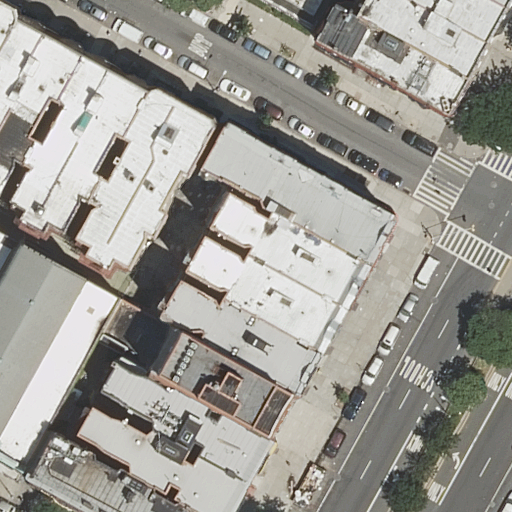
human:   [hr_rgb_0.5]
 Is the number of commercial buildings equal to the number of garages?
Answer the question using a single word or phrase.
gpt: yes

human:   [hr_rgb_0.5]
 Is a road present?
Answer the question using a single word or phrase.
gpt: yes

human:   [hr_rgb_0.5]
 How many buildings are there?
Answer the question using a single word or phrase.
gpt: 18

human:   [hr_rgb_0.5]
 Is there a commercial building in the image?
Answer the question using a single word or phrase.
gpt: no

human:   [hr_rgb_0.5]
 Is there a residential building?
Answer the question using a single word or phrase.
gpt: yes

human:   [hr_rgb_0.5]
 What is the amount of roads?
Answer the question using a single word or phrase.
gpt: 6

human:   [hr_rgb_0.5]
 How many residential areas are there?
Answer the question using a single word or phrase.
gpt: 0

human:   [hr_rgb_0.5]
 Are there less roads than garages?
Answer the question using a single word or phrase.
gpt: no

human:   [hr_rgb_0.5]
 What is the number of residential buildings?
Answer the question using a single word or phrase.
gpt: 18

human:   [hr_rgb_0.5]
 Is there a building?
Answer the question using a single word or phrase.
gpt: yes

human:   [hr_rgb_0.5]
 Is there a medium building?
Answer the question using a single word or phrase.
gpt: yes

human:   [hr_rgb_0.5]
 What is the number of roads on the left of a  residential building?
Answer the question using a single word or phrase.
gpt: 6

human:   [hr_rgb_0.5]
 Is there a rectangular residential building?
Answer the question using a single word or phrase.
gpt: yes

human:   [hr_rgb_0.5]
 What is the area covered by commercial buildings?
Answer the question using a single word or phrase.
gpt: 0m2

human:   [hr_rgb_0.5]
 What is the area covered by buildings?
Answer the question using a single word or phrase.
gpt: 4697m2

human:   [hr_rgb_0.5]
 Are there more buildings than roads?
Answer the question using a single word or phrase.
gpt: yes

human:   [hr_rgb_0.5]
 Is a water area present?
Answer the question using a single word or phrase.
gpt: no

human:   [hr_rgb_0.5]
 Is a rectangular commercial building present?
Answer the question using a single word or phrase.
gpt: no

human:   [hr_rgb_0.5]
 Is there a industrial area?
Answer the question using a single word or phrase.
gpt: no

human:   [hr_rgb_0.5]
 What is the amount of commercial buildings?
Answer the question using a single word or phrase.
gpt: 0

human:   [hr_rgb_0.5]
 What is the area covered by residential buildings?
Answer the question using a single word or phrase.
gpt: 4697m2

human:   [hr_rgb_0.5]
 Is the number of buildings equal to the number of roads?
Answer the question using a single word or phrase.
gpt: no

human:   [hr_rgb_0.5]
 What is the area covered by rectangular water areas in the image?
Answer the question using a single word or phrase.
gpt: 0m2

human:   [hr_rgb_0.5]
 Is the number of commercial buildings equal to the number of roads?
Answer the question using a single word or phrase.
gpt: no

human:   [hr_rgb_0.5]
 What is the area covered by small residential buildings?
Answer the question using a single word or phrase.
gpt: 148m2

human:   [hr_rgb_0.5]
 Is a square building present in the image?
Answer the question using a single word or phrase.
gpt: no

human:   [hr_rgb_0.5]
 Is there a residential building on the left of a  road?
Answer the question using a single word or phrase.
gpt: yes

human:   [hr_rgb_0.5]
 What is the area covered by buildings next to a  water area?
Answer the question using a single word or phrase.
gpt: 0m2

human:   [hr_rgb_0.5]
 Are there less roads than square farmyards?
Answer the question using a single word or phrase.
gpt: no

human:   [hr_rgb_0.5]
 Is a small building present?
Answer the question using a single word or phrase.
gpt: yes

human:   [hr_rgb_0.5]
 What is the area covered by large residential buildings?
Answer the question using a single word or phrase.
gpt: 679m2

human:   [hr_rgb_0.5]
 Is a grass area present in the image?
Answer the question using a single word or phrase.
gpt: no

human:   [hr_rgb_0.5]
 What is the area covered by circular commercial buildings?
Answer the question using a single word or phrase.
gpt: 0m2

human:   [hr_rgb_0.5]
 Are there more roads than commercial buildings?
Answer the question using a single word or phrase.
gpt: yes

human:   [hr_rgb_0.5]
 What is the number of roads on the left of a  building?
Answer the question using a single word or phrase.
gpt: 6

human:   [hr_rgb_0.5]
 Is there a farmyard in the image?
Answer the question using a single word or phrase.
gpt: no

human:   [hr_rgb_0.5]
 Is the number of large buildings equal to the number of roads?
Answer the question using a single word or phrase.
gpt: no

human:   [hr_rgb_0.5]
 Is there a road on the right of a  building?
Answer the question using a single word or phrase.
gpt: yes

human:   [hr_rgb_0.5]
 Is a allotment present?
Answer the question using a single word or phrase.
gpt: no

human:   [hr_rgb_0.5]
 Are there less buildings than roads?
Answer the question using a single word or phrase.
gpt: no

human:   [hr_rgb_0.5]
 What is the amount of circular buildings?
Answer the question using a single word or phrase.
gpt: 0

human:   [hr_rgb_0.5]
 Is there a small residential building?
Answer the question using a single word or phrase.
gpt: yes

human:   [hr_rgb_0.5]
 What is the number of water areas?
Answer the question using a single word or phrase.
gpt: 0

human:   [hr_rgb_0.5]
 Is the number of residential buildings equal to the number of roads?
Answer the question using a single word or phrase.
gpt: no

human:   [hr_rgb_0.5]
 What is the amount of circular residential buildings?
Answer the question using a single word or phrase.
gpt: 0

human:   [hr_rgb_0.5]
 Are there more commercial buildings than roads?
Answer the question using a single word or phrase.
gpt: no

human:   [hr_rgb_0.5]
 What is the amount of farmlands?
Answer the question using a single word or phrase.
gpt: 0

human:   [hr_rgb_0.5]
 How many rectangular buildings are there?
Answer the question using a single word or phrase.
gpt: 9

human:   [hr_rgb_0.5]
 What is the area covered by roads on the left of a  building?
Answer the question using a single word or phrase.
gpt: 0m2

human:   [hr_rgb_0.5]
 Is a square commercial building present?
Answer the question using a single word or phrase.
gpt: no

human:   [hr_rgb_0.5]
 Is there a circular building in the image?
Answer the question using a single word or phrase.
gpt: no

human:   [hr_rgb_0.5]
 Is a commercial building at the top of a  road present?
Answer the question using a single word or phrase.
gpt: no

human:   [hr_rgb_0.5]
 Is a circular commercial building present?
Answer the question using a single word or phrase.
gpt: no

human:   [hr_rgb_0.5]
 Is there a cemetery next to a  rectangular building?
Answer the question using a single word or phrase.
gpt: no

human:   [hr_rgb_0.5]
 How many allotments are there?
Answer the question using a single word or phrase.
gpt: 0

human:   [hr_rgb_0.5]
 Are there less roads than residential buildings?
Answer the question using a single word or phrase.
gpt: yes

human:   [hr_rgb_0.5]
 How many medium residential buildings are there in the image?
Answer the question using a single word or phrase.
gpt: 13

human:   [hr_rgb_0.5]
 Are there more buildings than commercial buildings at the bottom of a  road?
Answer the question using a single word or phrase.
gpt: yes

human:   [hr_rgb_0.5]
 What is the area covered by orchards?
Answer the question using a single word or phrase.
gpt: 0m2

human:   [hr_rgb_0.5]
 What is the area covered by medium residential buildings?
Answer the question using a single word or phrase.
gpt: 3869m2

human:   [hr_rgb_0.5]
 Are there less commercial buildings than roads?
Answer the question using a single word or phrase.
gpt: yes

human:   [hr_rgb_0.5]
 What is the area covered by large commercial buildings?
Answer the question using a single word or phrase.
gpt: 0m2

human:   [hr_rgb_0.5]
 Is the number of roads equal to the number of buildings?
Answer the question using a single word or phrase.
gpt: no

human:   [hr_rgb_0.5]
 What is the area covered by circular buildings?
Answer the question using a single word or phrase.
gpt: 0m2